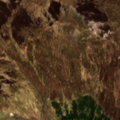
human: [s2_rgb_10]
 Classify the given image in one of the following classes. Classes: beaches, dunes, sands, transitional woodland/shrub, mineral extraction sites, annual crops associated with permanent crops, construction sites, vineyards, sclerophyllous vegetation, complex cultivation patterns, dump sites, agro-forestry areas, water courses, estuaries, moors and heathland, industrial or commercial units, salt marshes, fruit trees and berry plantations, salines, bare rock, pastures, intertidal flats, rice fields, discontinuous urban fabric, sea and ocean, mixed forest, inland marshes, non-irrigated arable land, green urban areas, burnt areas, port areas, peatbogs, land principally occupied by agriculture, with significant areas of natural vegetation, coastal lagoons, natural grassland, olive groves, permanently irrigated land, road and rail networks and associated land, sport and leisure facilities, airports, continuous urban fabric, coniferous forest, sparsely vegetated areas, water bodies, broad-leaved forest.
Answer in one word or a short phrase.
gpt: moors and heathland, transitional woodland/shrub, peatbogs